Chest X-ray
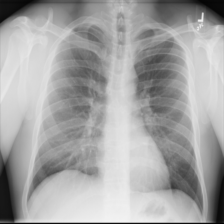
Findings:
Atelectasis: negative
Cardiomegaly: negative
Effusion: negative
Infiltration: negative
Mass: negative
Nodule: negative
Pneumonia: negative
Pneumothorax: negative
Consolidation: negative
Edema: negative
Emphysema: negative
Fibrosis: negative
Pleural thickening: negative
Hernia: negative